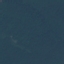
Label: Forest